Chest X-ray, PA view. Patient: 32 years old, sex F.
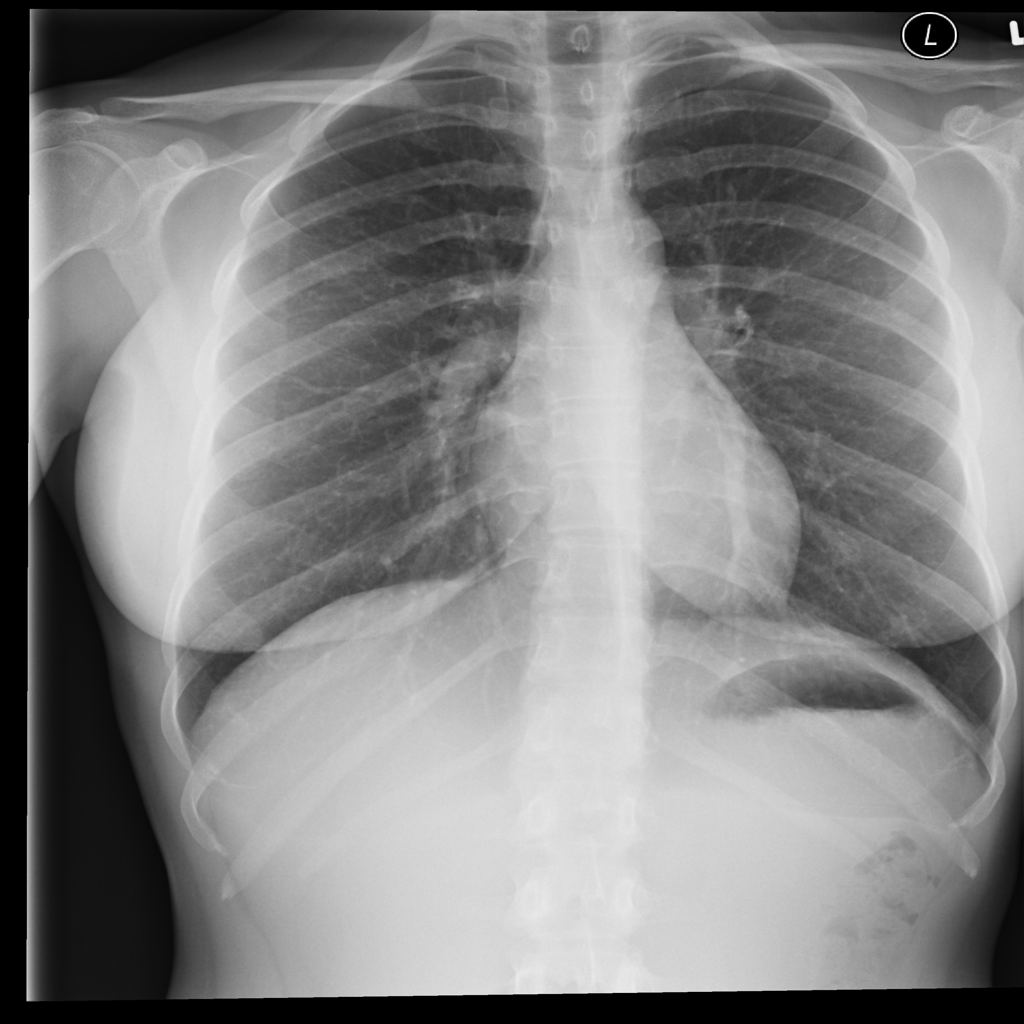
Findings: No Finding